Question: What is the main topic?
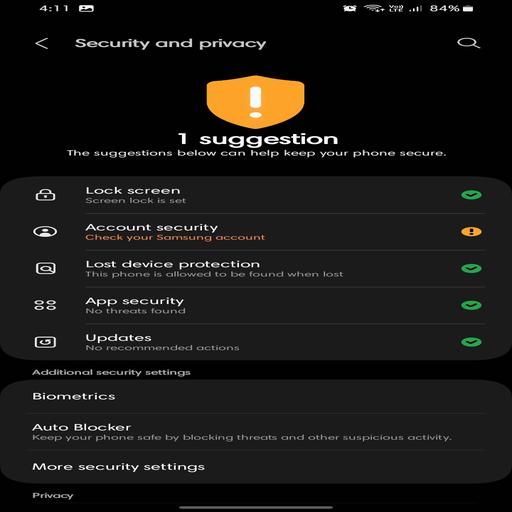
Answer: Security and privacy